Aerial crown-view tile of a tropical tree (Barro Colorado Island, Panama), acquired 20250715:
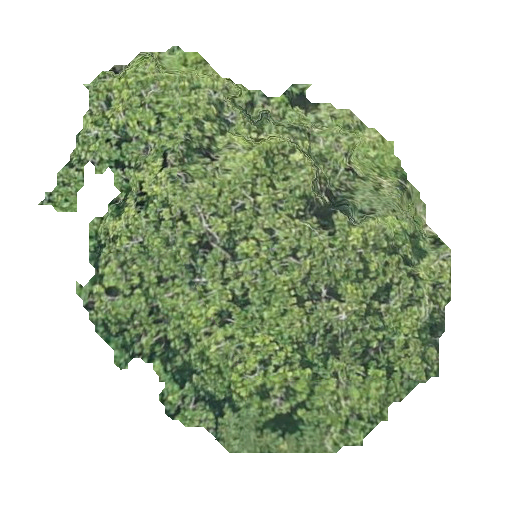
Species: Anacardium excelsum
GBIF accepted scientific name: Anacardium excelsum
Crown area: 165.296 m²